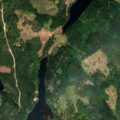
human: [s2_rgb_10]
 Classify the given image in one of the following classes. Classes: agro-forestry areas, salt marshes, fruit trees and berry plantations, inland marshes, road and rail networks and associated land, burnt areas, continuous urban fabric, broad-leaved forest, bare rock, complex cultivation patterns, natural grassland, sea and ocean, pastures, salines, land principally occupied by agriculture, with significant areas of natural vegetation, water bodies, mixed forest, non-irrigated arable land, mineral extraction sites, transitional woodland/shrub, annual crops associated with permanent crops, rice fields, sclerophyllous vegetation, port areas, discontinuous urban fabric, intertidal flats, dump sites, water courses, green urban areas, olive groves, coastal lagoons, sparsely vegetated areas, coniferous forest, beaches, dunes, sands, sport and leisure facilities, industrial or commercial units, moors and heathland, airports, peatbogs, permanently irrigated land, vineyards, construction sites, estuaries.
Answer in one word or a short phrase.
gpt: coniferous forest, mixed forest, water bodies